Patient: sex F, age 43
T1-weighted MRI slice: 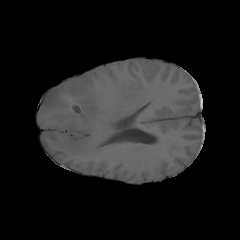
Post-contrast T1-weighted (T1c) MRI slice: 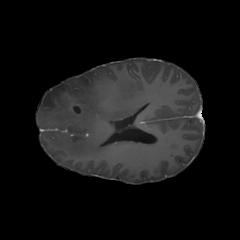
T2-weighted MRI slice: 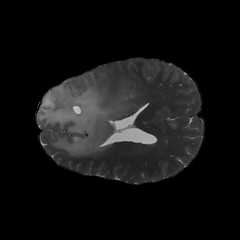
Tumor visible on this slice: yes
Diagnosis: Astrocytoma, IDH-mutant
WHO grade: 3